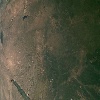
Label: land